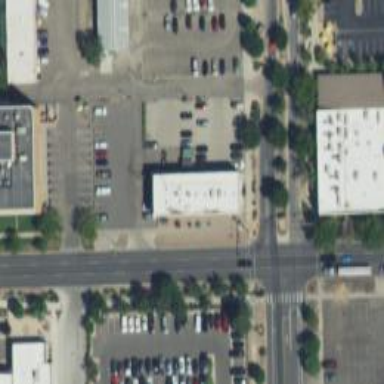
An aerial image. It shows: Parking space is available.